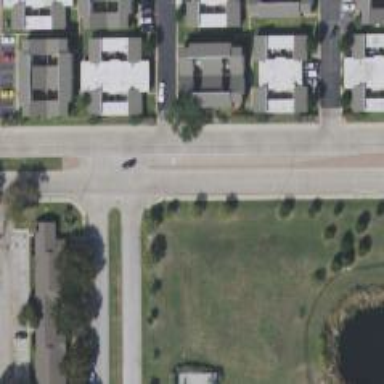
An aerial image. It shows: Secondary road.